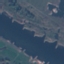
Label: River